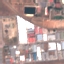
Land use / land cover class: Industrial